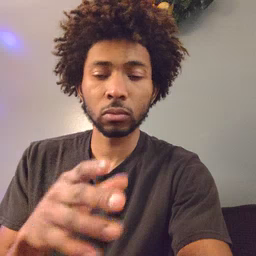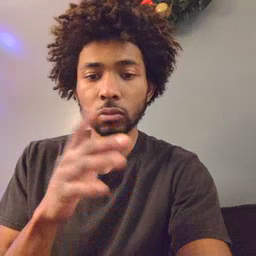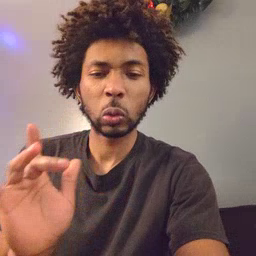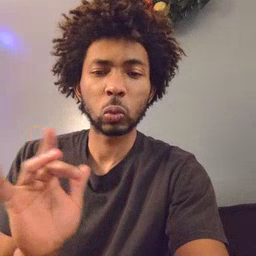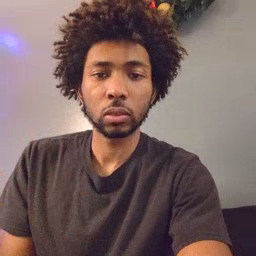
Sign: yucky